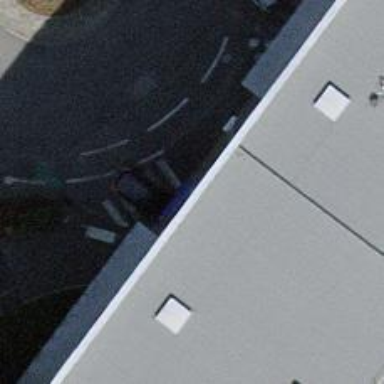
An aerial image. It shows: Multi-storey parking entrance.